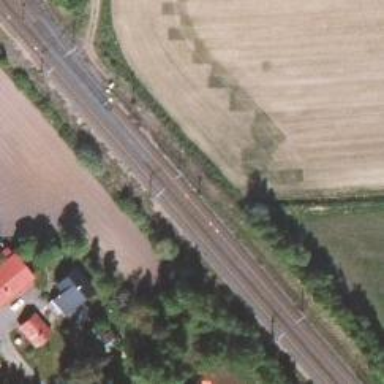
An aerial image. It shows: Rail siding with electrified contact lines.